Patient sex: M
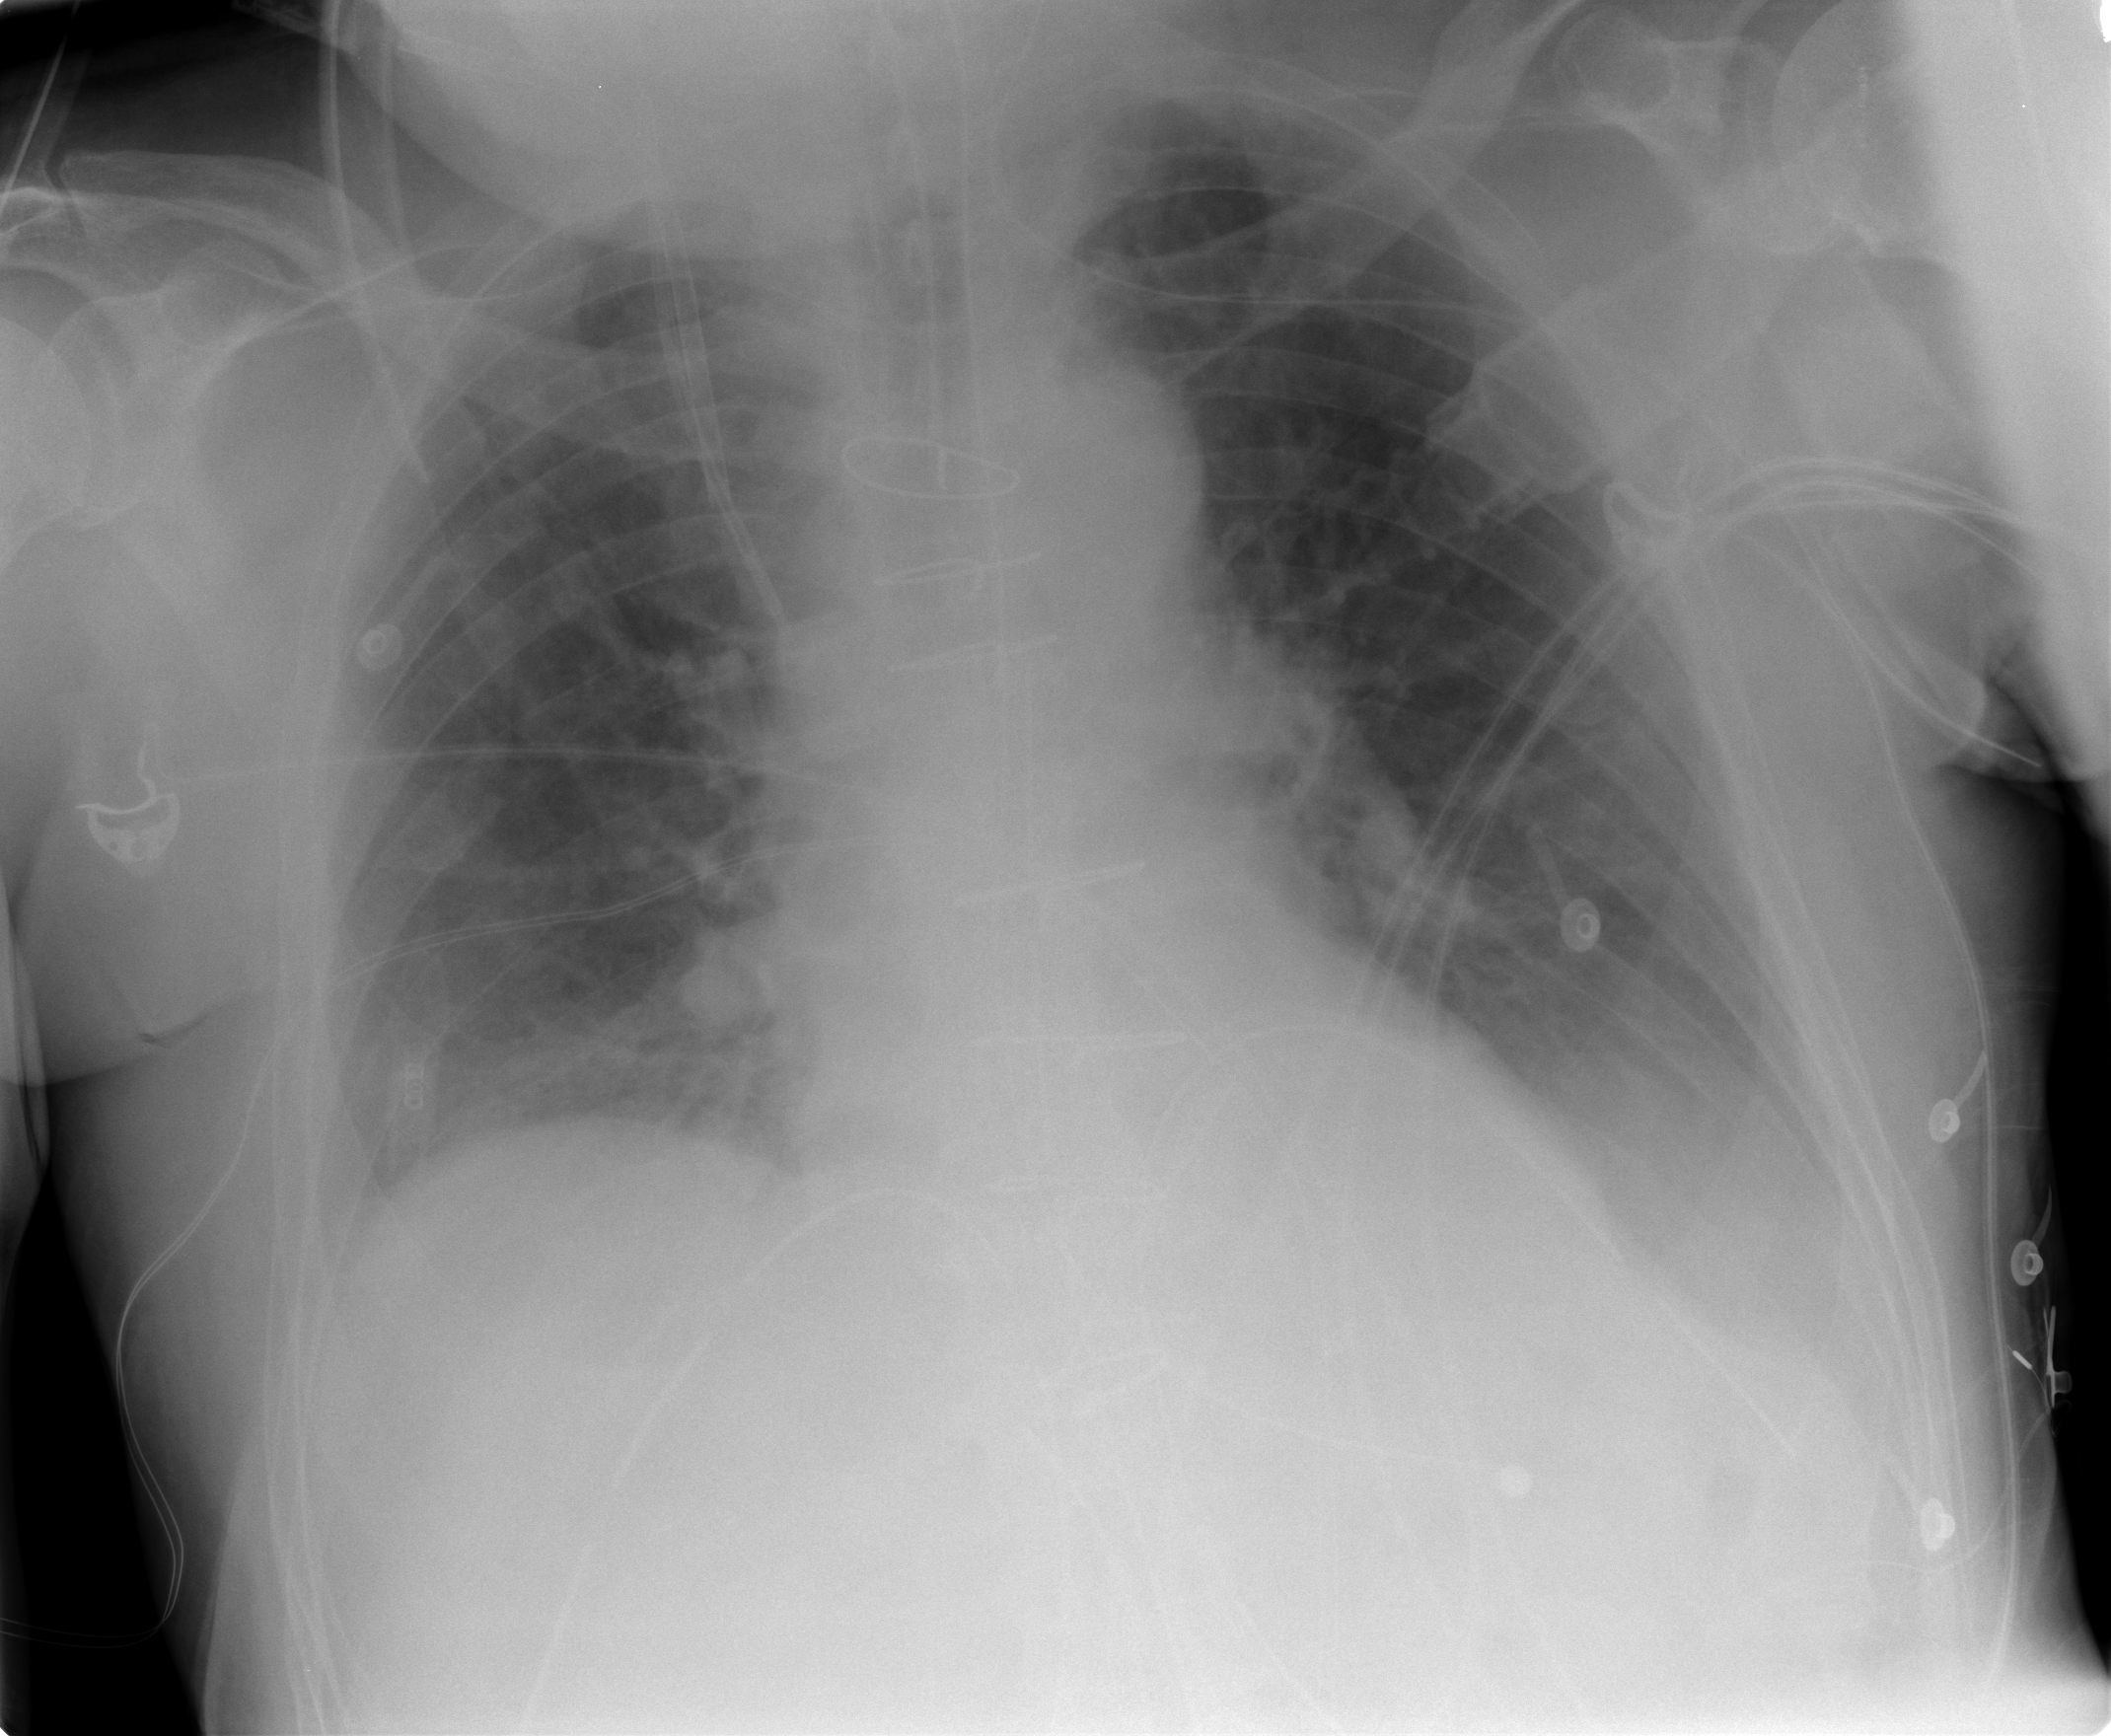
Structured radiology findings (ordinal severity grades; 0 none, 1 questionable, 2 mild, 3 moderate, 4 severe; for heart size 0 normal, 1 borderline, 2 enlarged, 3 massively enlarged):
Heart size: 0
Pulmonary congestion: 0
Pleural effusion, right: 0
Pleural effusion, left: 2
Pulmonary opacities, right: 0
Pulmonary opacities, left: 0
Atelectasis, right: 1
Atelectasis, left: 2